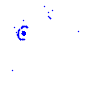
Particle: pion